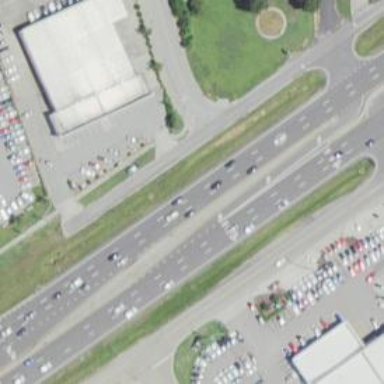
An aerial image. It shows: Expressway with asphalt surface classified as trunk highway.